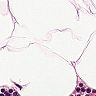
Metastatic tissue present: no